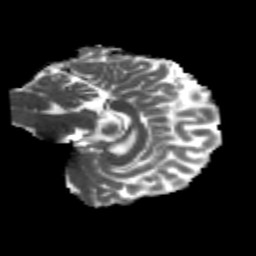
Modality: MD
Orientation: sagittal
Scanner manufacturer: siemens
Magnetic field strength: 3 T
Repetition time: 4.16 s
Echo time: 0.0806 s